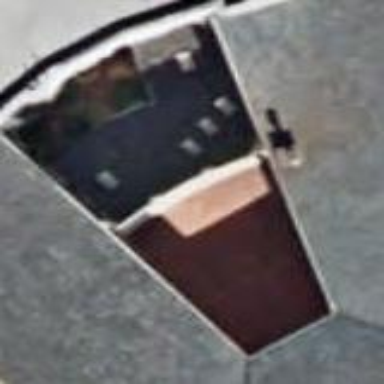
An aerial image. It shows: Part of building.